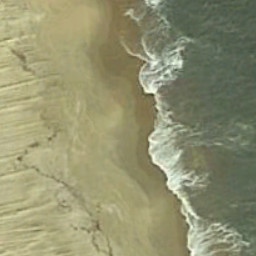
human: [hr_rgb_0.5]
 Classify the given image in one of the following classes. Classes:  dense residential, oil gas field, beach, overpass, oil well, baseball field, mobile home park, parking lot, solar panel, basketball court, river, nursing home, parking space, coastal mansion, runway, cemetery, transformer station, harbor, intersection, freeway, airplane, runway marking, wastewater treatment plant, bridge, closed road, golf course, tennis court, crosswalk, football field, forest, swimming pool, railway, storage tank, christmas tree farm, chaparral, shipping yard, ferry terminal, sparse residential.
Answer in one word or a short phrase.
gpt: beach